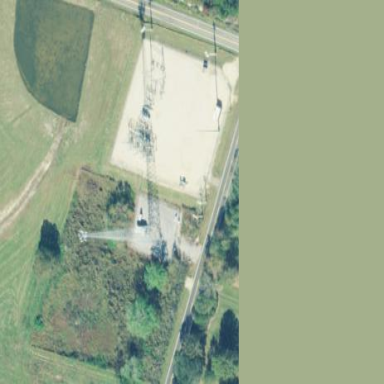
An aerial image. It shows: Distribution power substation secured by fence.